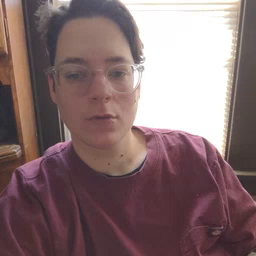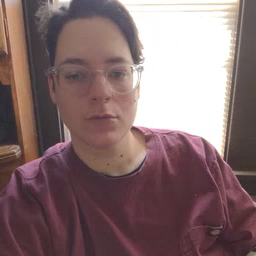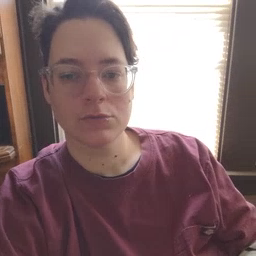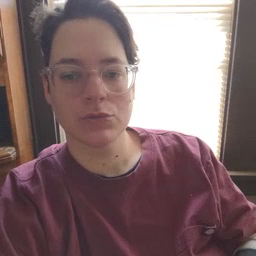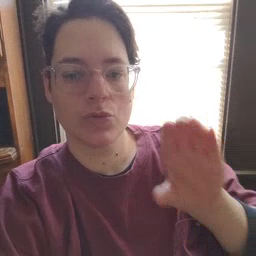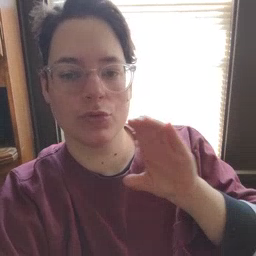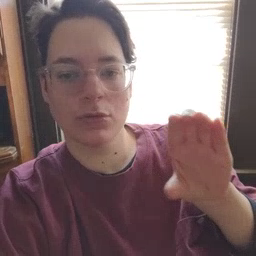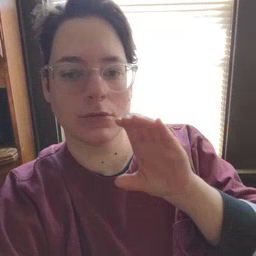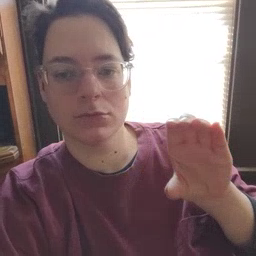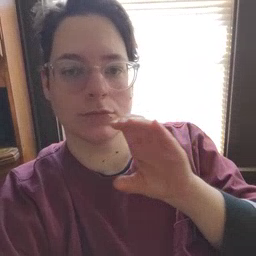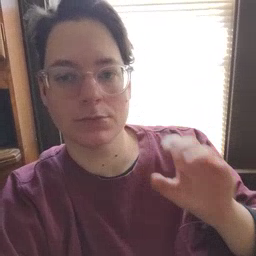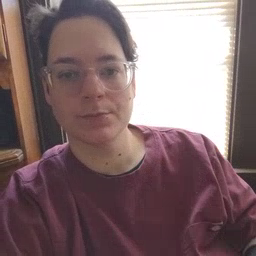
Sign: chocolate